Interaction volume radius: 5 \u00c5
Interaction volume height: 20 \u00c5
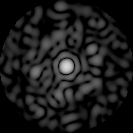
Disorder parameter: 0.8023